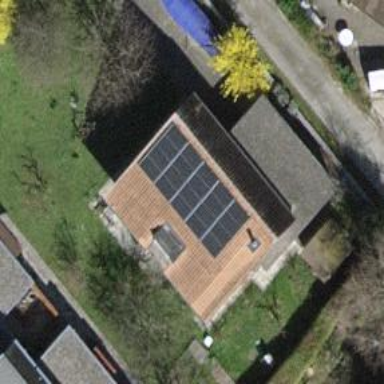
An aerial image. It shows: Solar power generator with photovoltaic panels.